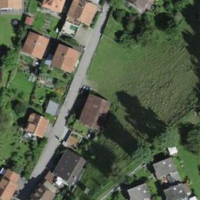
EUNIS habitat code: 54
Species observed at this site:
Phasianus colchicus